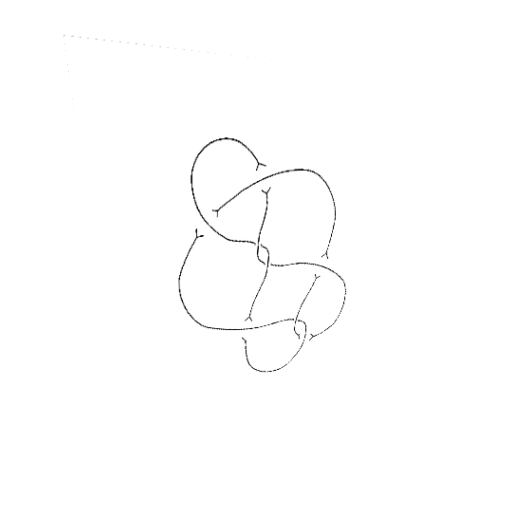
Crossing number: 8